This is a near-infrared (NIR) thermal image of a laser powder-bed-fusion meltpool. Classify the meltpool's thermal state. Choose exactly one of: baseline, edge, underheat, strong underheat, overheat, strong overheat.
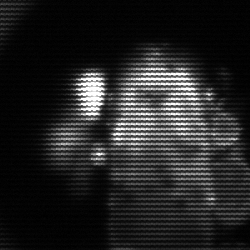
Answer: strong underheat